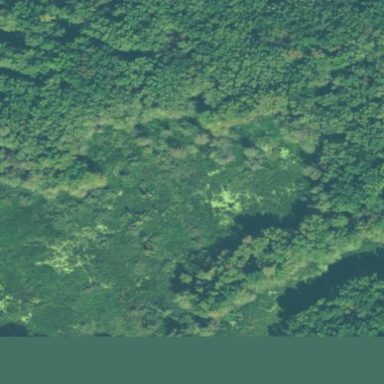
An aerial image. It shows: Swampy wetland area.